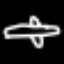
Label: airplane